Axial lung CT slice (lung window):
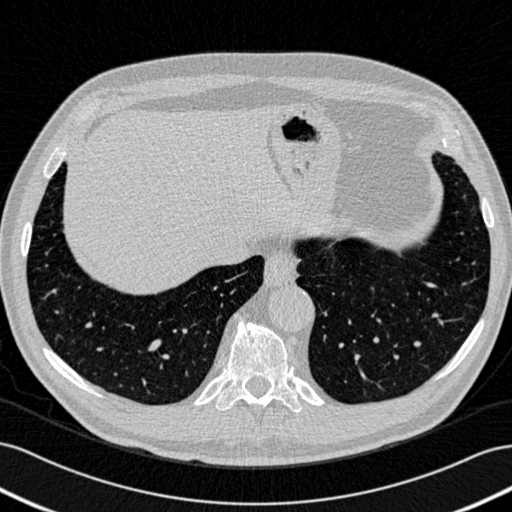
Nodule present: no